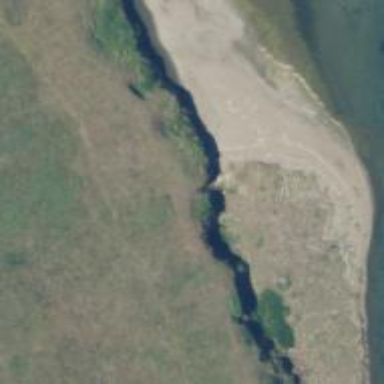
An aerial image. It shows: Sandy beach with natural surroundings.